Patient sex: F
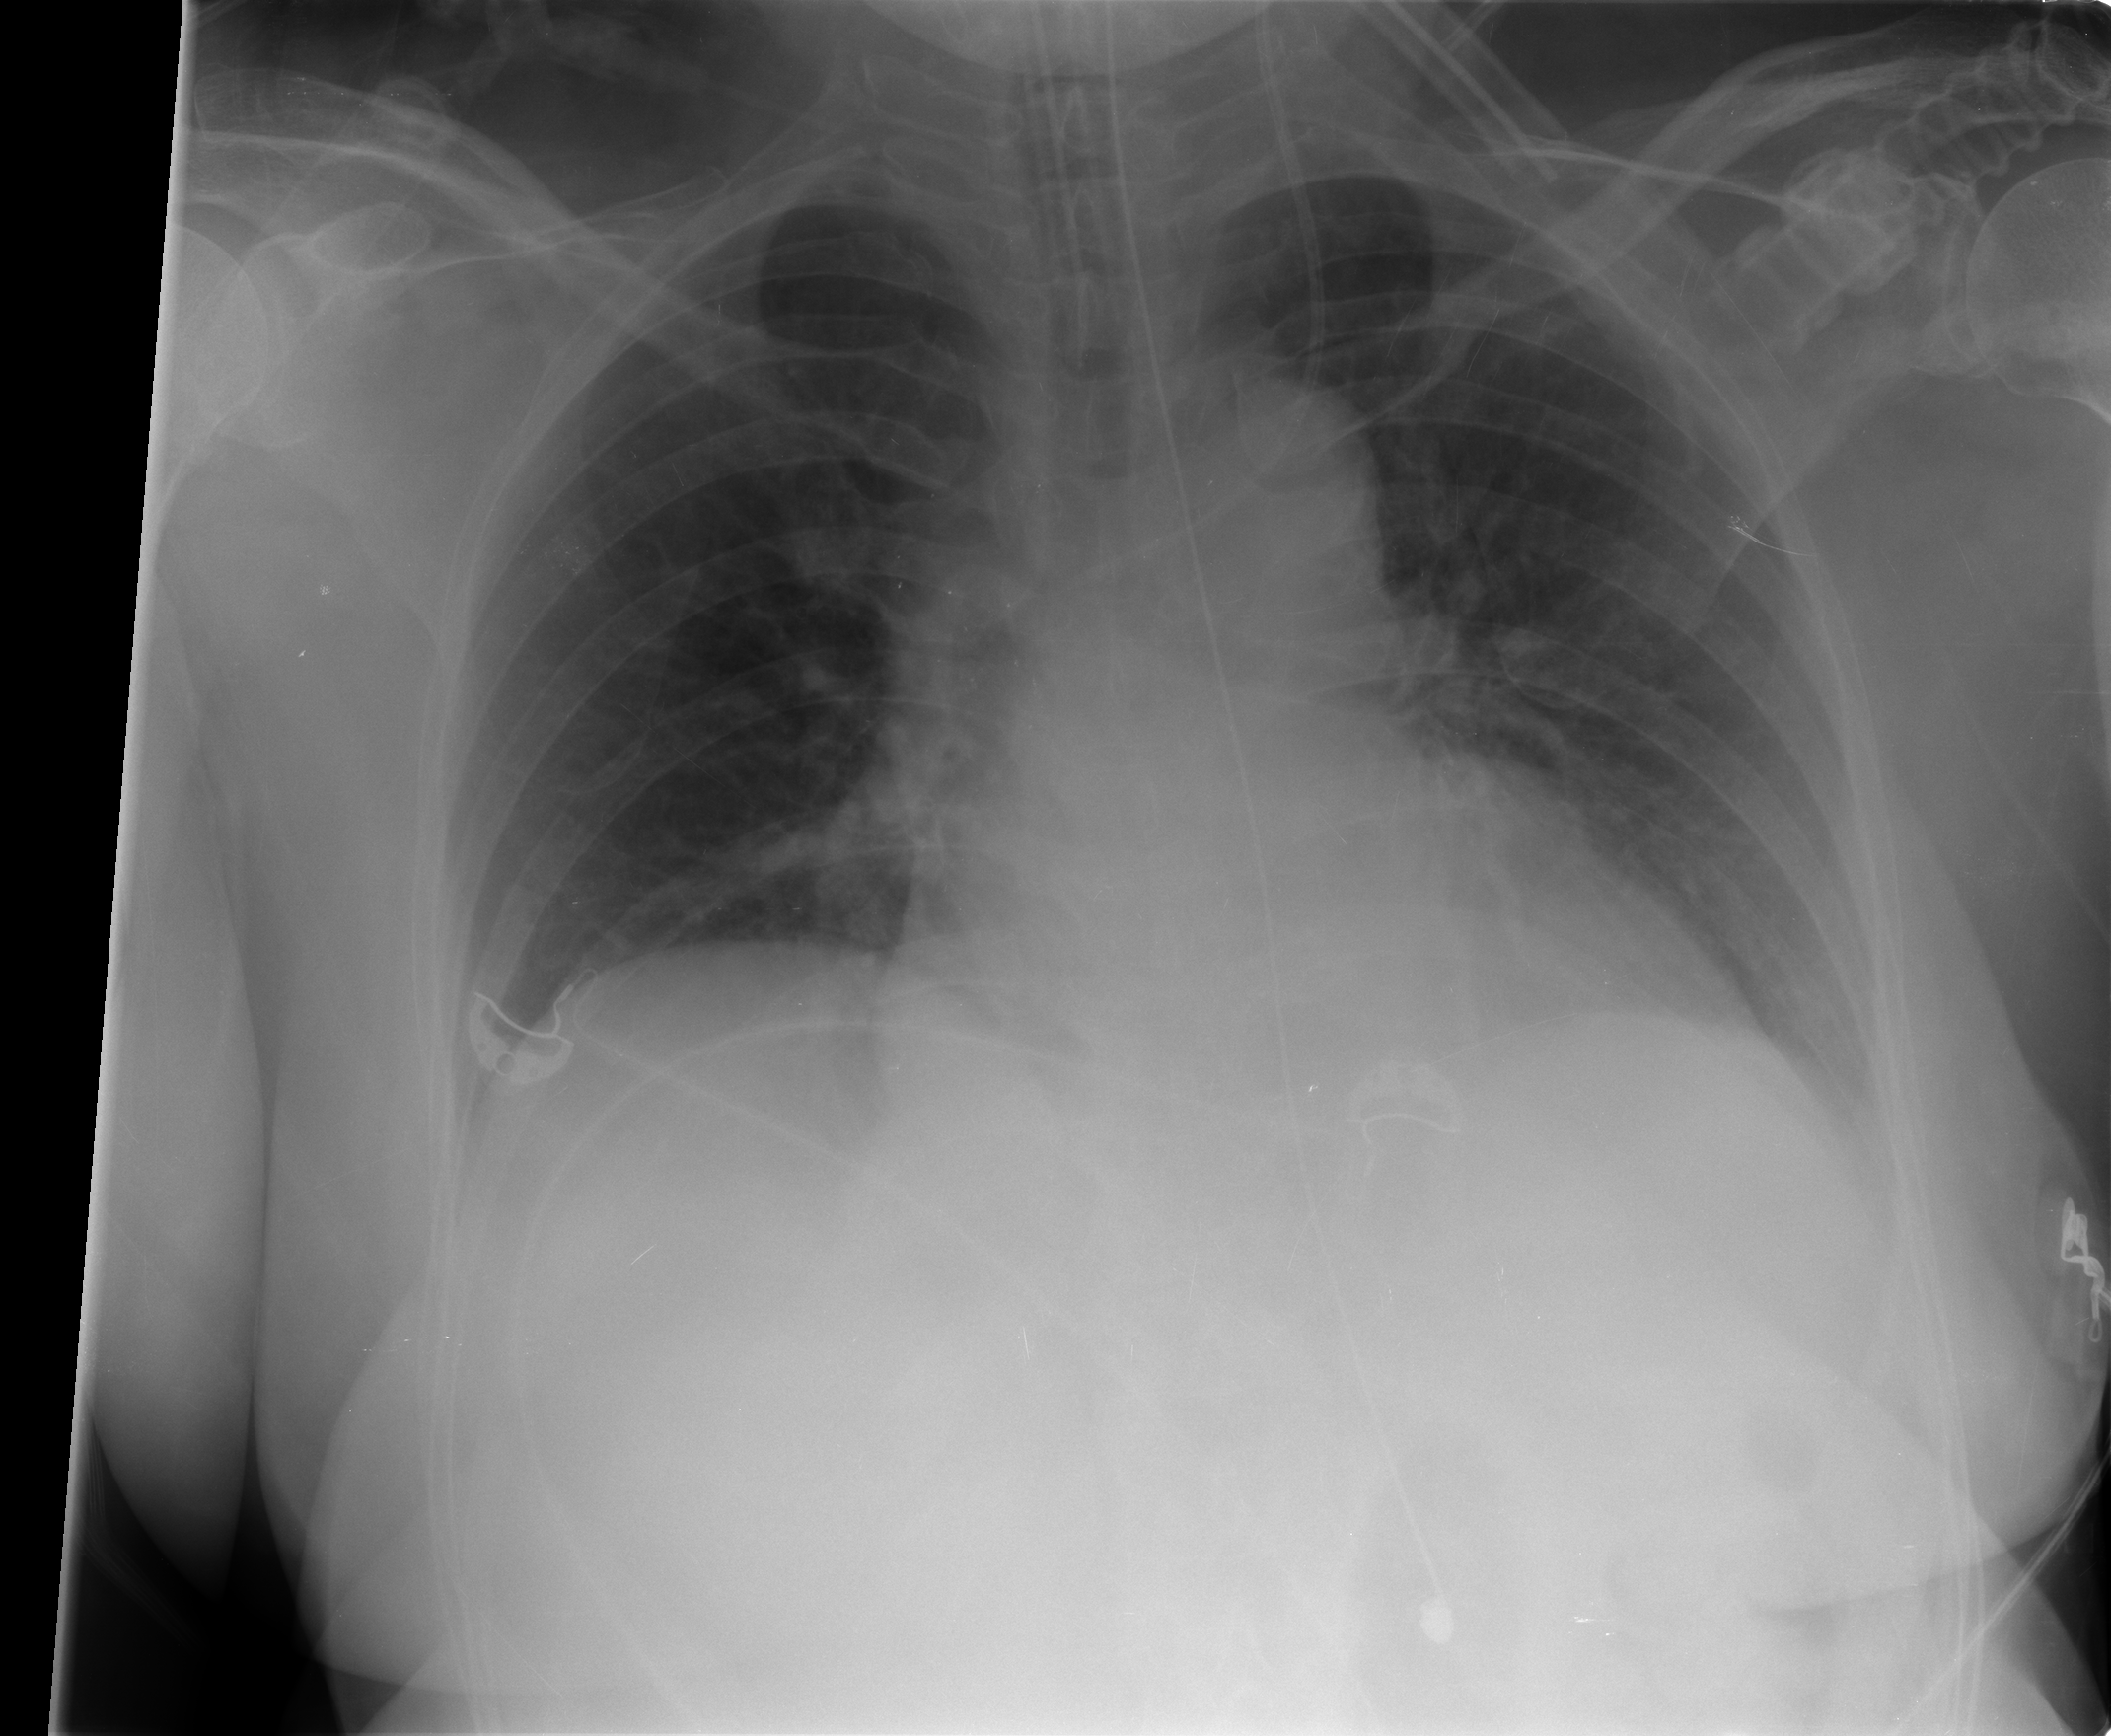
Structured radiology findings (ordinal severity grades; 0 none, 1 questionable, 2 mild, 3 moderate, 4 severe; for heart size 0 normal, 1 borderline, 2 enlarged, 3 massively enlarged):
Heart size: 2
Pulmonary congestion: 0
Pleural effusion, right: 0
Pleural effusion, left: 2
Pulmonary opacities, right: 0
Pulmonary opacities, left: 0
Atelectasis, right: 0
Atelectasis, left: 0